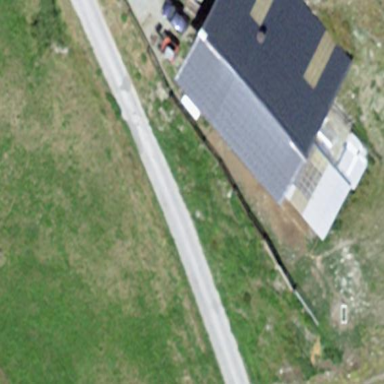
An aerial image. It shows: Farm building.